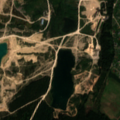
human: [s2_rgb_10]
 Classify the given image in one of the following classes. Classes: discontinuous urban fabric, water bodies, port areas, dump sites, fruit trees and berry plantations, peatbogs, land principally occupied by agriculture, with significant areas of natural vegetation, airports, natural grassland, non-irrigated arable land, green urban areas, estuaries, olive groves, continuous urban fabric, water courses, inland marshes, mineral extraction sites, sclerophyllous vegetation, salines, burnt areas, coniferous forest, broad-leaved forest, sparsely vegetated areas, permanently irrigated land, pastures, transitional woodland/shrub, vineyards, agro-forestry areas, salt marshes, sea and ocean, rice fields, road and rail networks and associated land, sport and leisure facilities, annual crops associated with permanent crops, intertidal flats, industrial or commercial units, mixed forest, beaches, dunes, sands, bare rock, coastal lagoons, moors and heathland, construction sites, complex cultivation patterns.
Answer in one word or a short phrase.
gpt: mineral extraction sites, pastures, complex cultivation patterns, coniferous forest